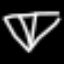
Label: diamond